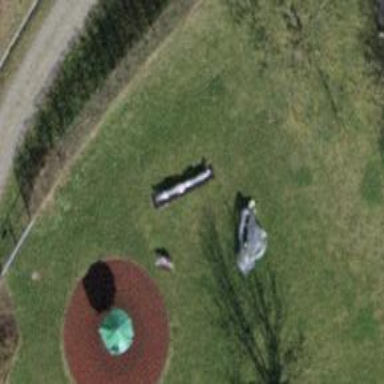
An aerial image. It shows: Playground featuring seesaw.